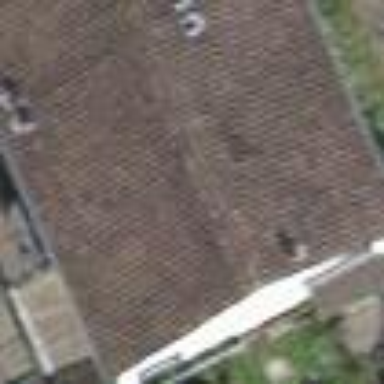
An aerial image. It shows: Gabled house with pitched roof.